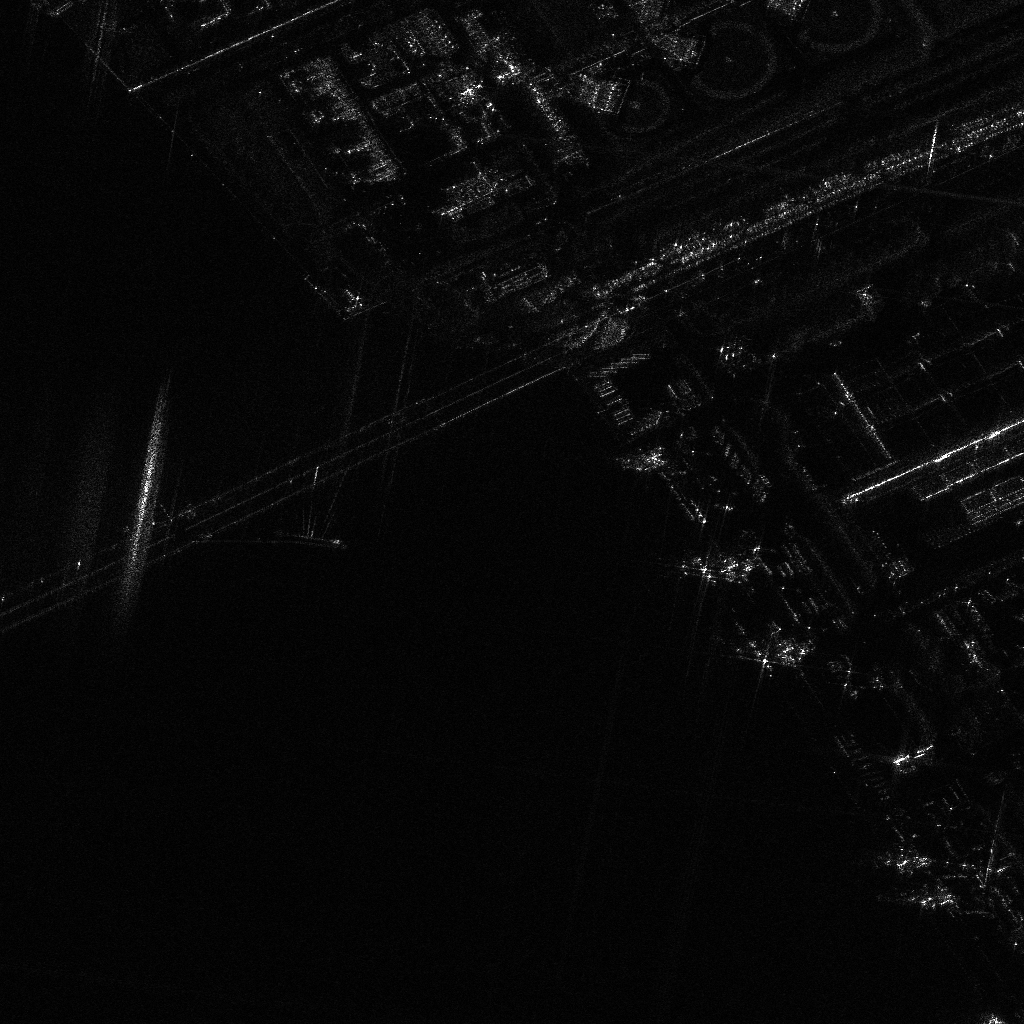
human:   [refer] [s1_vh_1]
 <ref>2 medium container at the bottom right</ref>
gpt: <box>[[89, 84, 91, 90, 86], [87, 81, 89, 86, 86]]</box>